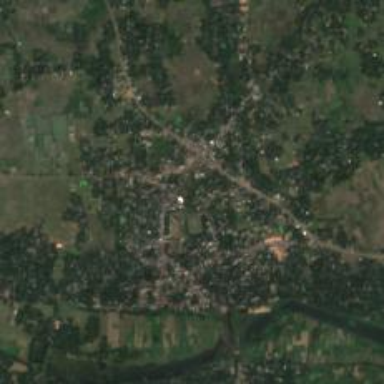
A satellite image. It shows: Town.